Question: I have a Durandal 1.2 project which is built using require.js. The directory structure looks a lot like the below. (Much more than this, just a snippet). Each directory contains an index.js file for the require module js, and an index.html for it's view. I'm wanting to minify and concatenate these files into one (as that seems to be the whole point of using require...), but I'm not having any luck with my build scripts. Are there any suggestions on how to go about this? All Durandal docs seem to only reference 2.0 now, so I'm not getting any help there. Many thanks!

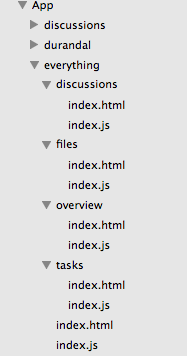
Answer: You can download a version of Durandal 1.2 docs at <URL>
Assuming you're using a OOTB 1.2 layout running optimizer.exe in app/durandal/amd should be all that's needed.